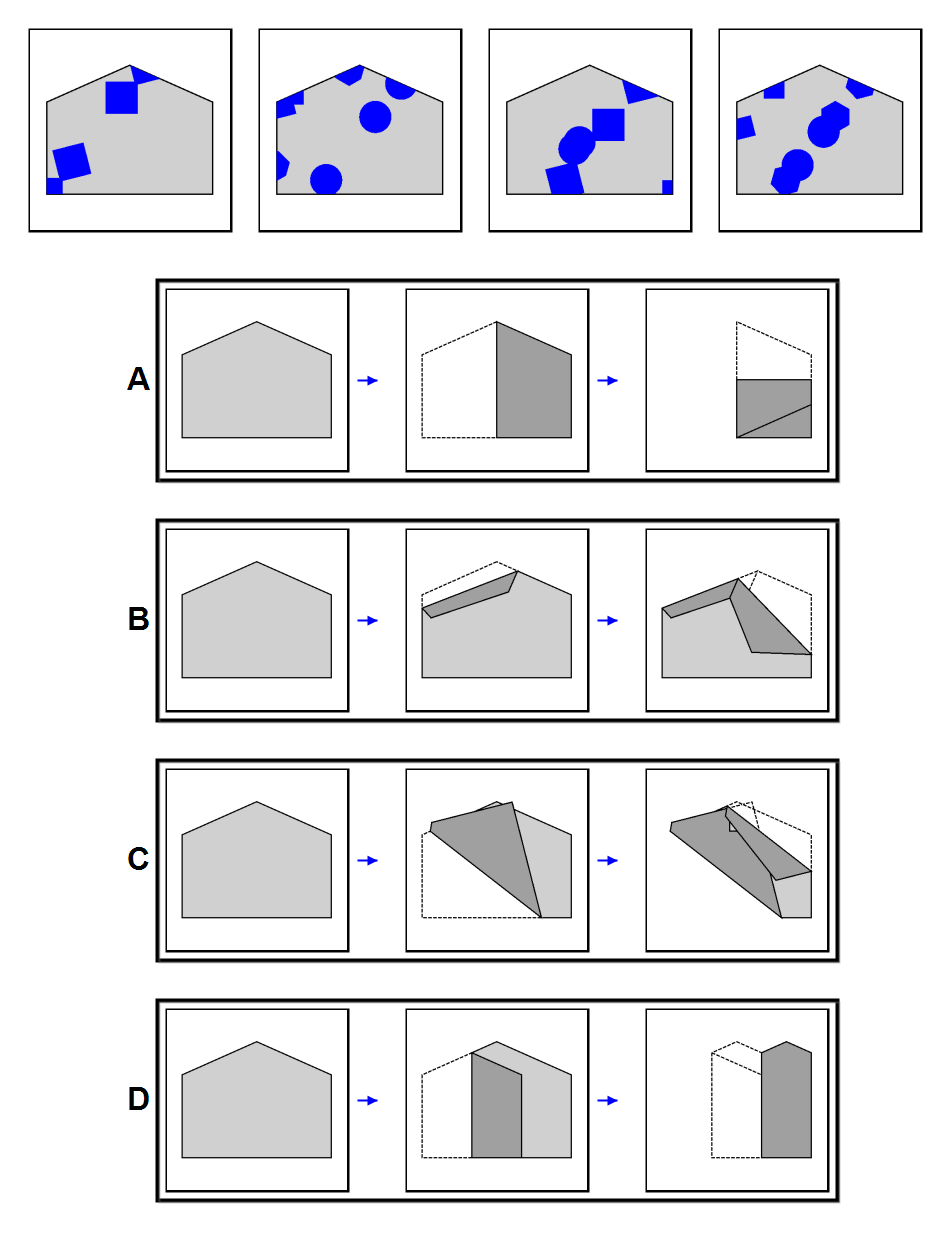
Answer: C